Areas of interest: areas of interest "Brown Kindergarten (Prestige Branch)"
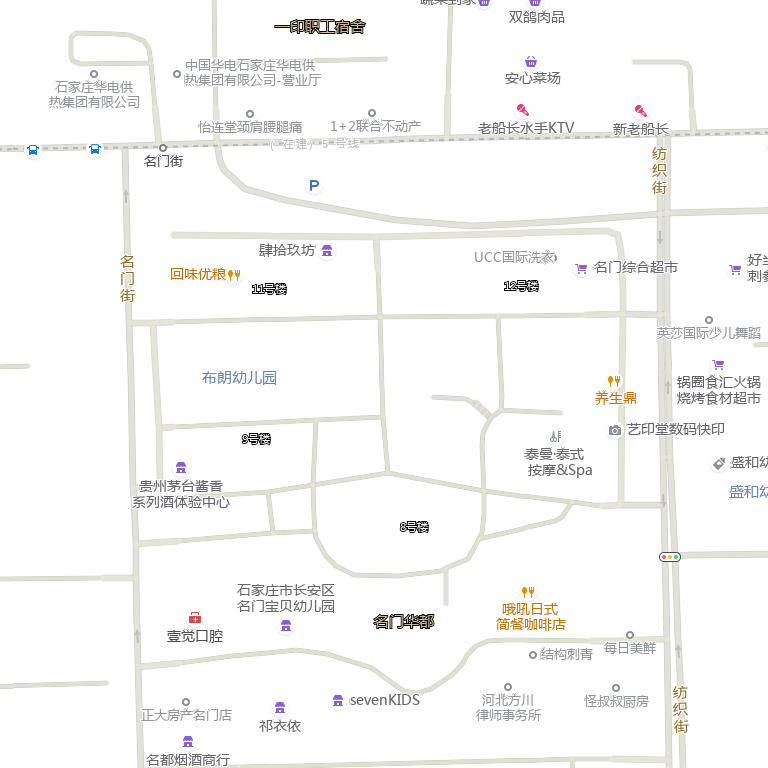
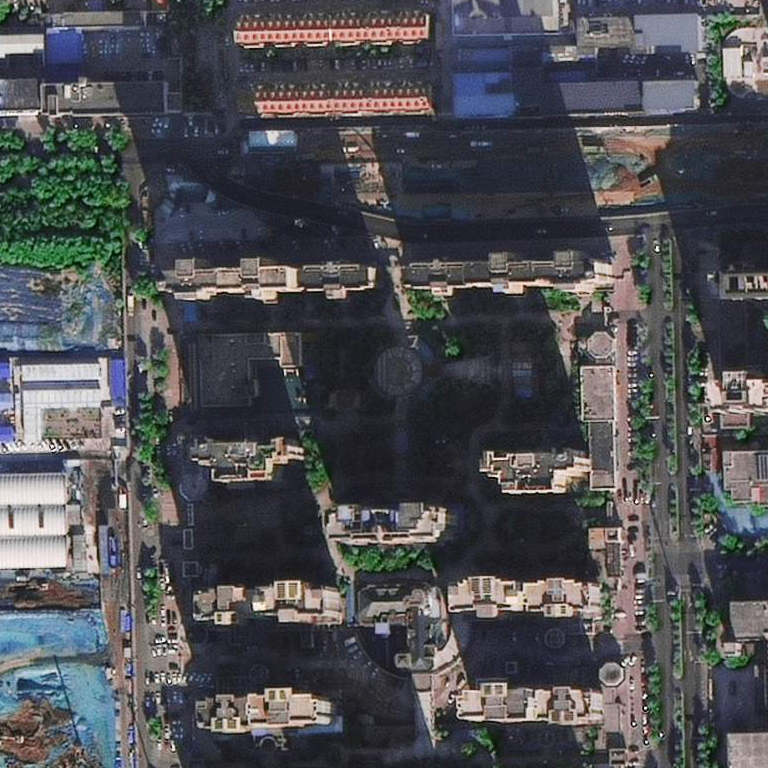